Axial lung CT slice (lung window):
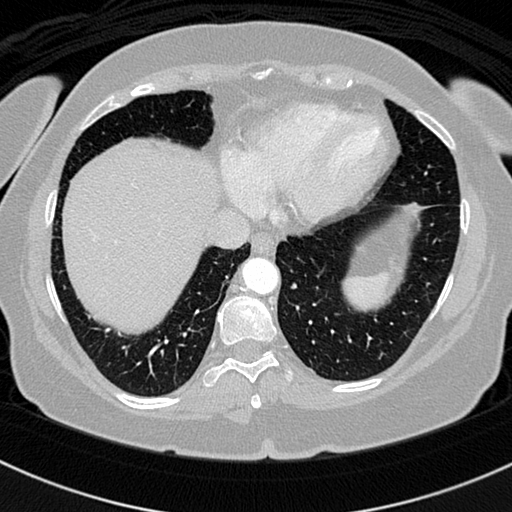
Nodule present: no